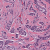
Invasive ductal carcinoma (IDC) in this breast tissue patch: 1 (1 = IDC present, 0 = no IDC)